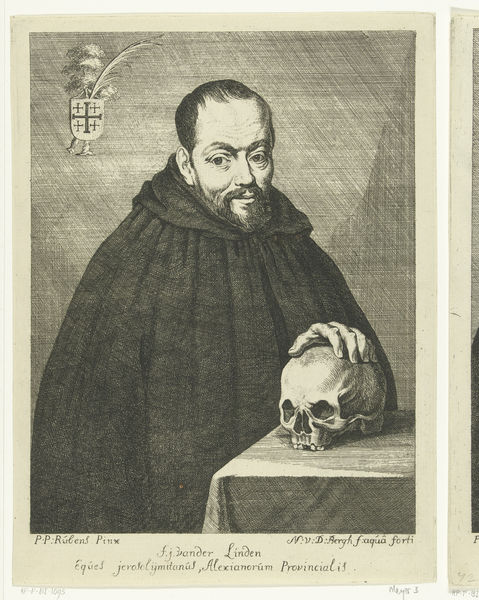
Titel: Portret van monnik F.J. van der Linden met doodshoofd
Künstler: Nicolas van den Bergh
Standort: Amsterdam
Institution: Rijksmuseum
Schlagwörter: hands, priest, white, black, dark, hair, portrait, table, yellow, feather, hand, man, head, death, eyes, black and white, beard, cross, writing, cape, cloak, signature, pencil, shading, tan, forehead, scary, symbol, bone, creepy, skull, mustache, words, 사람, 수염, 초상화, 그림, 스케치, 아저씨, 깃털, 방패, 해골, 미술, 늙음, 악마, 망토, 저주, 마법사, 파괴, 자화상, 눈썹, 배경, 연필, 못생김, linden